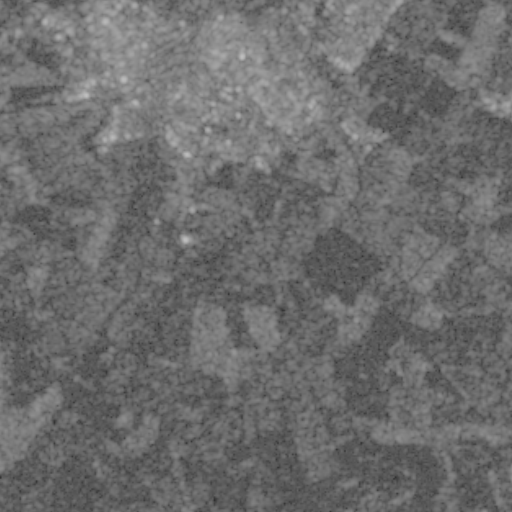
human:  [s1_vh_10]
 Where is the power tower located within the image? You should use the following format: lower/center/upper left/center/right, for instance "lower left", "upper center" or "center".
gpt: The power tower is located in the lower right of the image.
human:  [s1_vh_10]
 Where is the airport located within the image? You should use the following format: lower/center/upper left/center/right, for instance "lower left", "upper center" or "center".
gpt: There is no airport in the image.

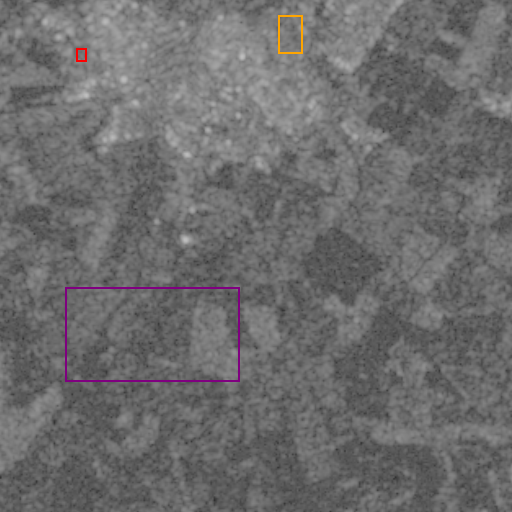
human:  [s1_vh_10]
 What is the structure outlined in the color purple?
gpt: The structure outlined in purple is a crop field.
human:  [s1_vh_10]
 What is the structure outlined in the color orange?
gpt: The structure outlined in orange is a park.
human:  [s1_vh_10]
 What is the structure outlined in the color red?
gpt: The structure outlined in red is a parking lot.
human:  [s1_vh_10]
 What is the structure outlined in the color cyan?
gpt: There is no cyan outline.